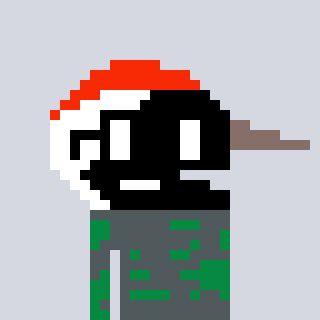
a pixel art character with square black glasses, a crane-shaped head and a green-colored body on a cool background